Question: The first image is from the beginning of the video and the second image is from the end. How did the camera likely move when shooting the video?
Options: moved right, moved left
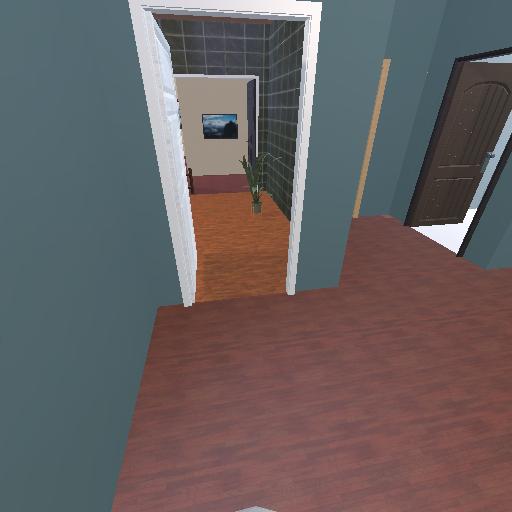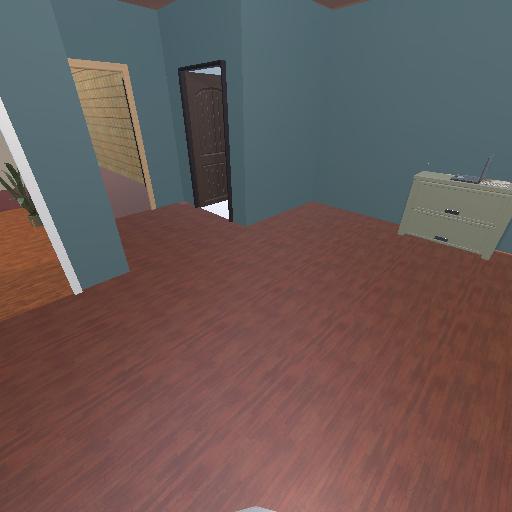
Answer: moved right